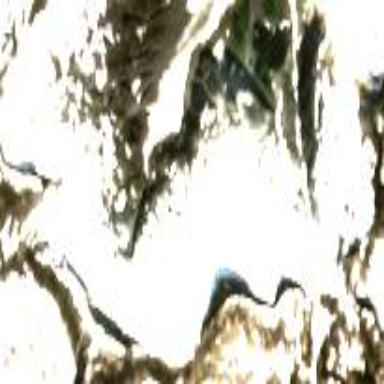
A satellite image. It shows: Stunning view of glacier.